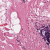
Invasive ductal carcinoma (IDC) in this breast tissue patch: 0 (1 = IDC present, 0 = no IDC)